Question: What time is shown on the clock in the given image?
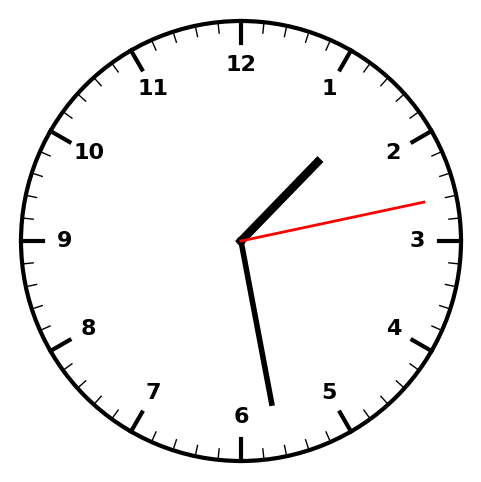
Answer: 01:28:13